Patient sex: F
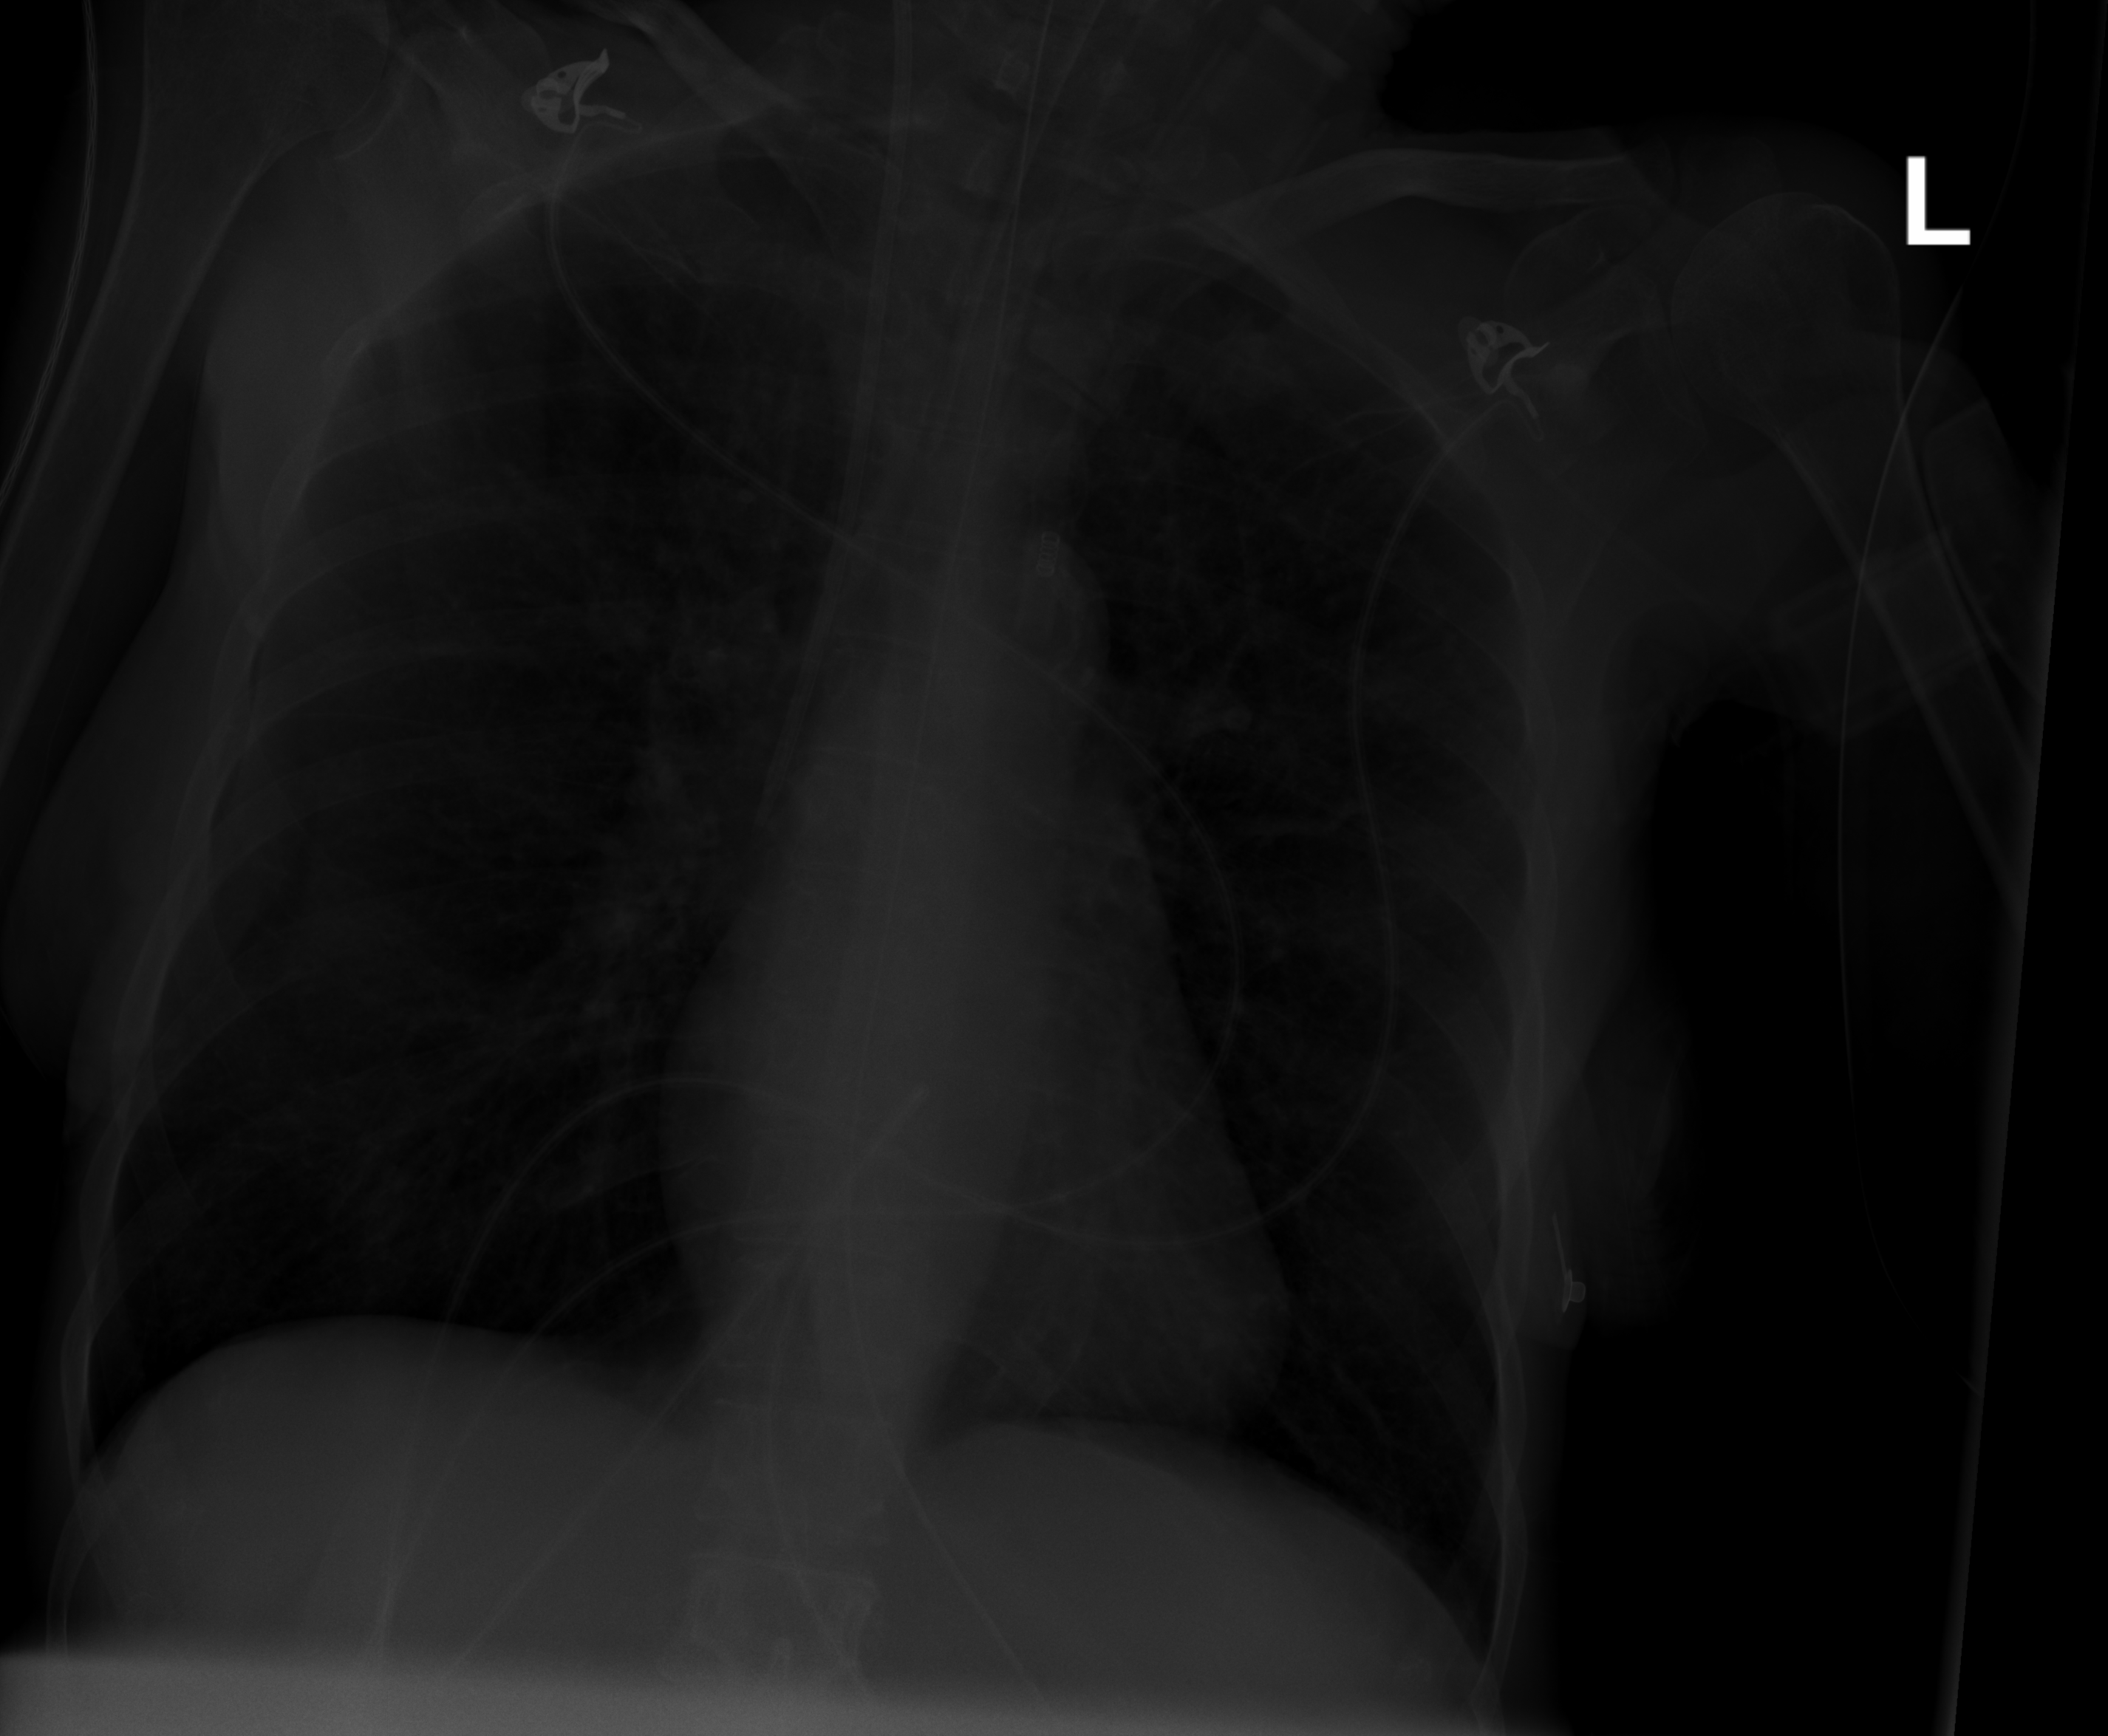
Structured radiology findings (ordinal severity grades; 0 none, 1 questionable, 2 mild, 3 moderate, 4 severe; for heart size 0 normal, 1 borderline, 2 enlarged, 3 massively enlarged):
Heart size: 0
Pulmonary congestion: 0
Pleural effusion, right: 1
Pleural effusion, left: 0
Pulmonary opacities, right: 0
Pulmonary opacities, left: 0
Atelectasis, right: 2
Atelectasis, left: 0